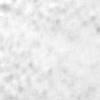
Label: no_change